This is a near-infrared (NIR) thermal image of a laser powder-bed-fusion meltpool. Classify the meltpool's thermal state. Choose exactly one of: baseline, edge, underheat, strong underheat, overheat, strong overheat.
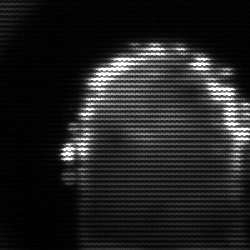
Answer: baseline